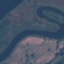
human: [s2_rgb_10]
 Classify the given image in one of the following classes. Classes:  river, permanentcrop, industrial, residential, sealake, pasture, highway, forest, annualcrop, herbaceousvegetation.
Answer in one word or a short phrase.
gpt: River